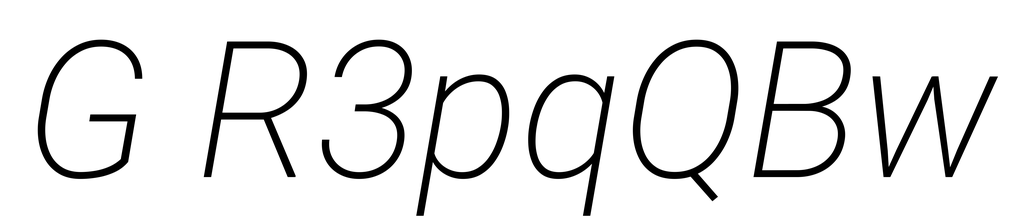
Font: Roboto-Italic_ExtraLight_Italic